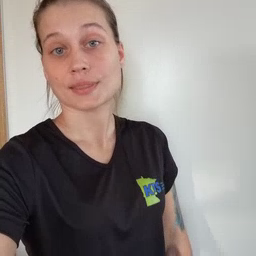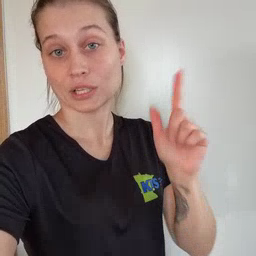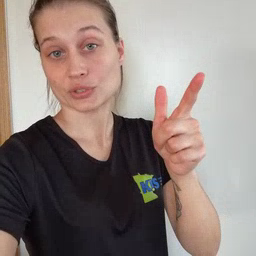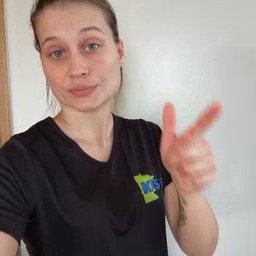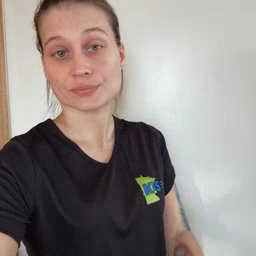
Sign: later